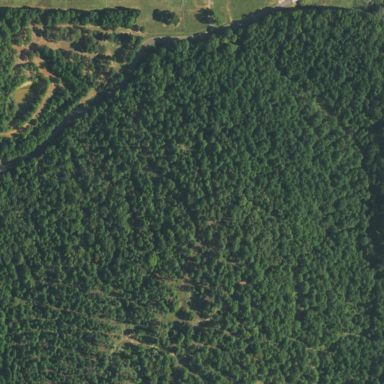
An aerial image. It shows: Evergreen needle-leaved forest.